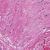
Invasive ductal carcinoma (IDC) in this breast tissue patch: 0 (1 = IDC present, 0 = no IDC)